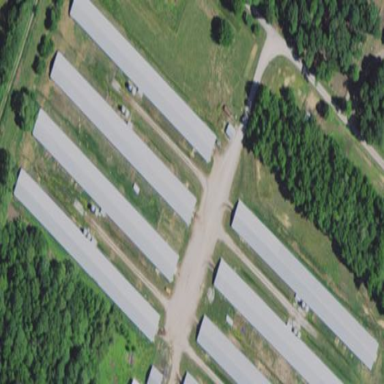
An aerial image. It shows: Farm auxiliary building.